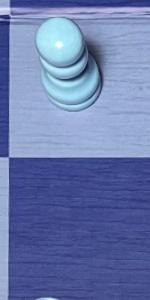
Label: Empty